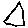
Label: triangle